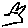
Label: bird